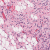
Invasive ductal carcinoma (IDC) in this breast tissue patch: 1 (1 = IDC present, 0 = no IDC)